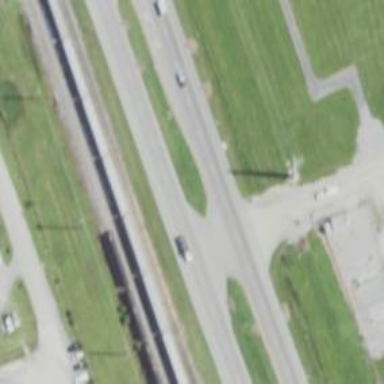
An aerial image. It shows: Trunk highway with expressway features.